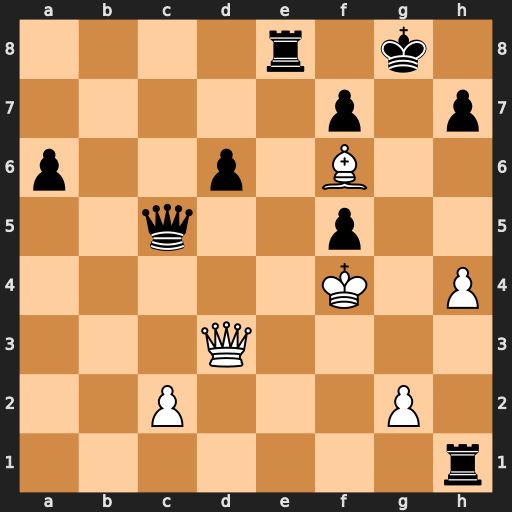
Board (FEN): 4r1k1/5p1p/p2p1B2/2q2p2/5K1P/3Q4/2P3P1/7r
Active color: w
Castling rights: -
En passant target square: -
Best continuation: Qg3+ Kf8 Qg7#